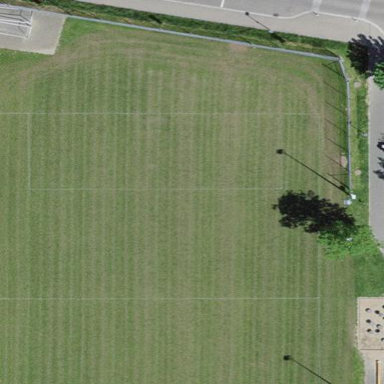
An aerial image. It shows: Soccer pitch with grass surface for leisure and sports.